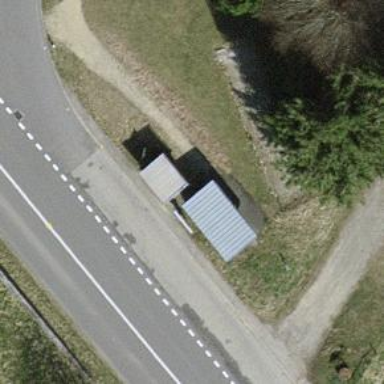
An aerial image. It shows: Bus stop with platform for public transport.